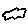
Label: cloud